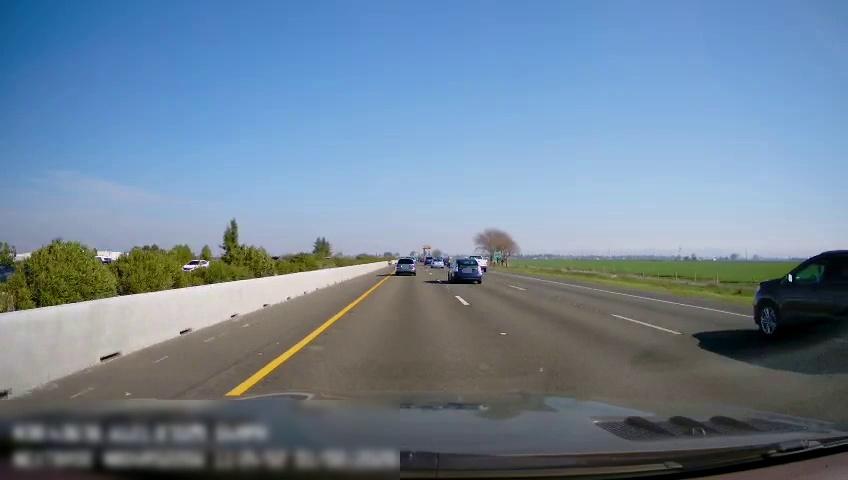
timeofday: Day
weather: Sunny
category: Drivable Space
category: Vehicles | Car
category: Vehicles | Car
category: Vehicles | SUV
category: Vehicles | Truck
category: Vehicles | Car
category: Vehicles | Car
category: Vehicles | SUV
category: Lanes | Current Lane
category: Lanes | Current Lane
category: Lanes | Alternate Lane
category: Lanes | Alternate Lane